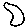
Label: moon